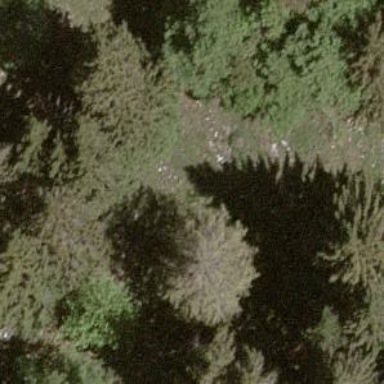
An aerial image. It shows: Single tag "natural: tree."